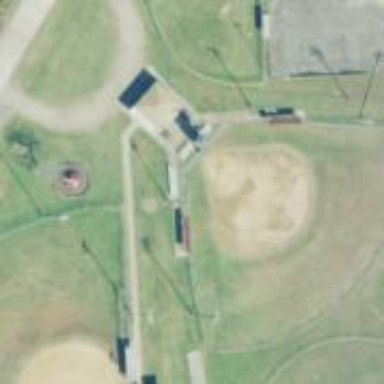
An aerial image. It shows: Baseball pitch for leisure land.